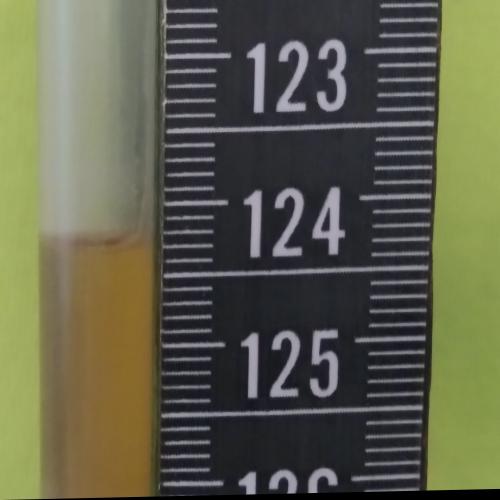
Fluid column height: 124.2 cm